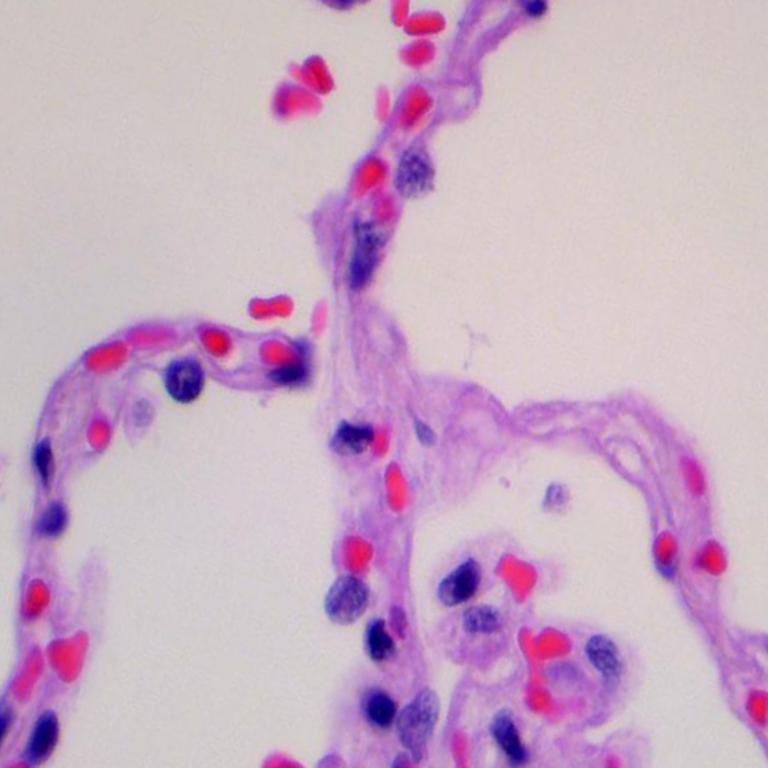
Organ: lung
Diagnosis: benign